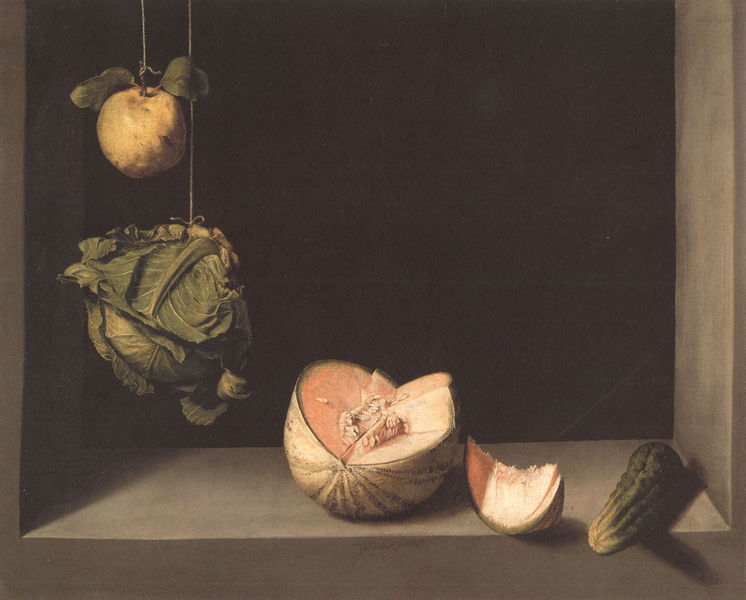
Titel: Stilleben mit Quitte, Kohl, Melone und Gurke
Künstler: Juan Sánchez Cotán
Institution: San Diego, San Diego Museum of Art
Schlagwörter: blätter, dunkel, gemälde, schatten, gelb, grün, fenster, orange, schale, natur, brüstung, realismus, schnur, schnüre, rosa, gemüse, kohl, kürbis, stilleben, stillleben, apfel, schrank, mauer, romantik, faden, quitte, melone, nische, memento mori, hängen, seil, fruchtfleisch, kerne, stück, hängend, fensterbank, aufgehängt, bänder, fach, angeschnitten, gurke, aufgeschnitten, magritte, nature mort, strippe, weisskohl